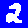
Digit: 2